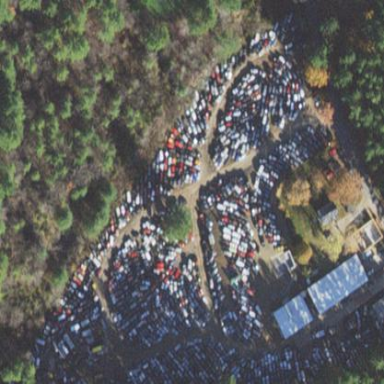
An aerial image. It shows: Scrap yard situated in industrial area.